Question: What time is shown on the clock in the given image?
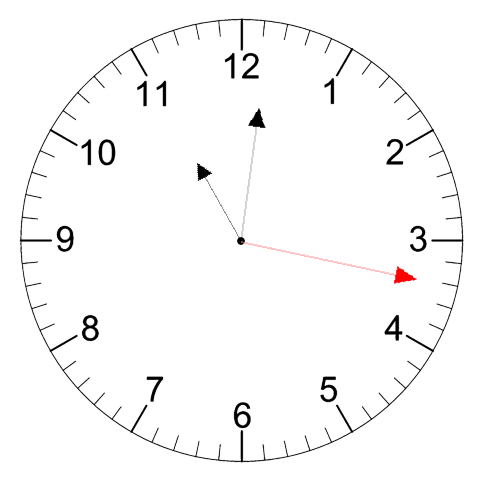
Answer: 11:01:17